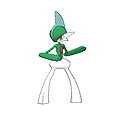
Pok\u00e9mon: gallade